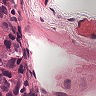
Metastatic tissue present: yes